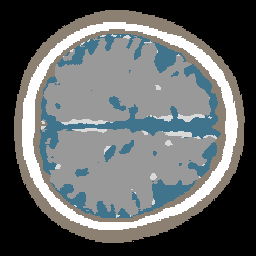
Label: no_lesion